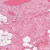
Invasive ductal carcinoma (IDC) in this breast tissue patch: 0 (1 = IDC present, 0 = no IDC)